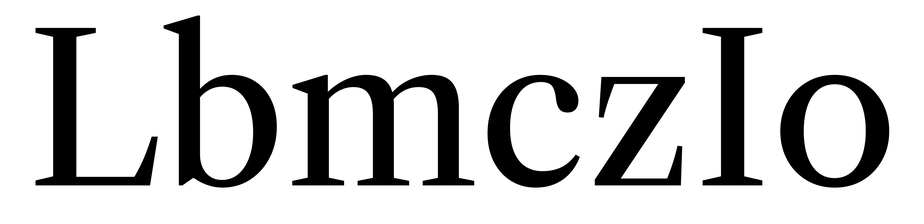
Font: LibreCaslonText_Regular